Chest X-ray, PA view. Patient: 22 years old, sex M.
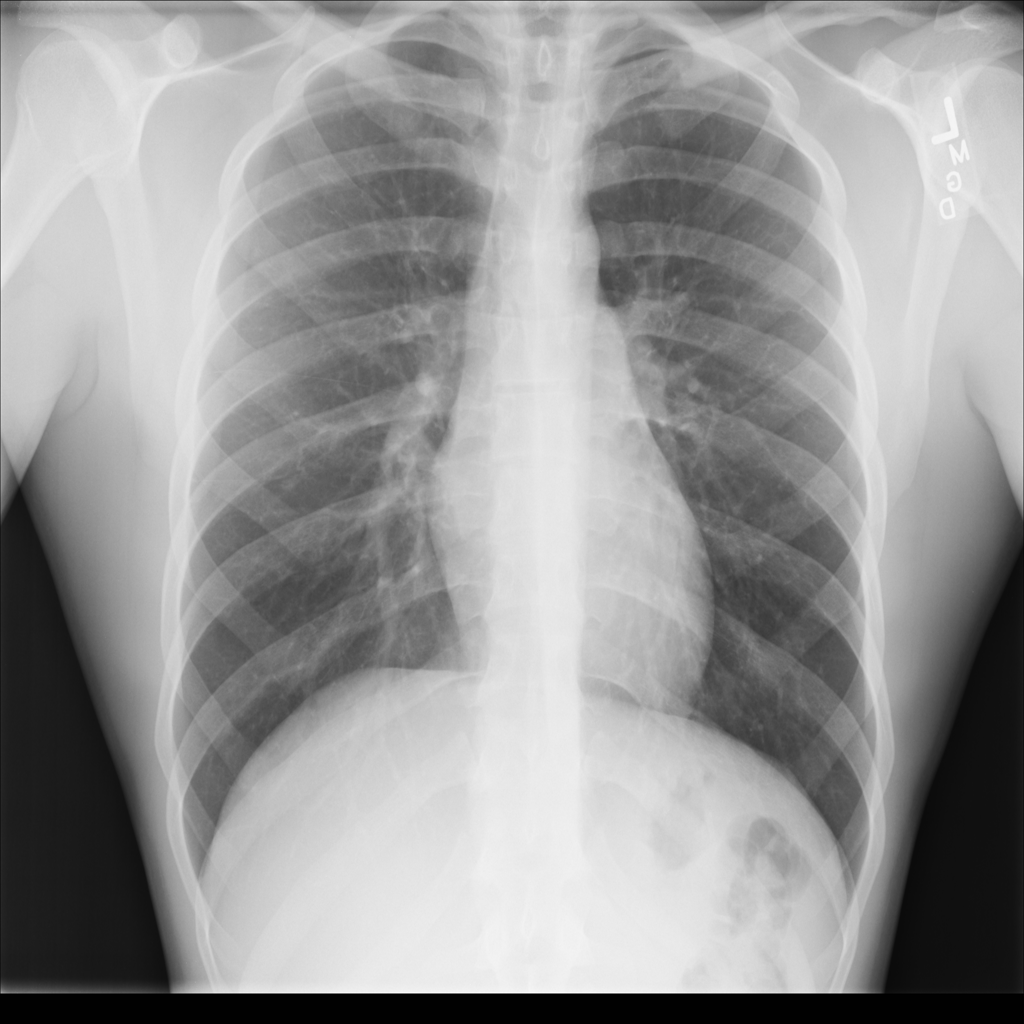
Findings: No Finding